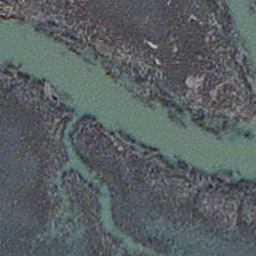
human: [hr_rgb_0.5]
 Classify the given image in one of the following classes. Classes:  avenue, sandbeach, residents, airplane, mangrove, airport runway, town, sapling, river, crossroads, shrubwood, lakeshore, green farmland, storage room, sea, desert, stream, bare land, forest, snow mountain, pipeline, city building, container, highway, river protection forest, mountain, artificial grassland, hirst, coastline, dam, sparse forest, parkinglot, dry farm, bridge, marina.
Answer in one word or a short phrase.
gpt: stream